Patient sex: M
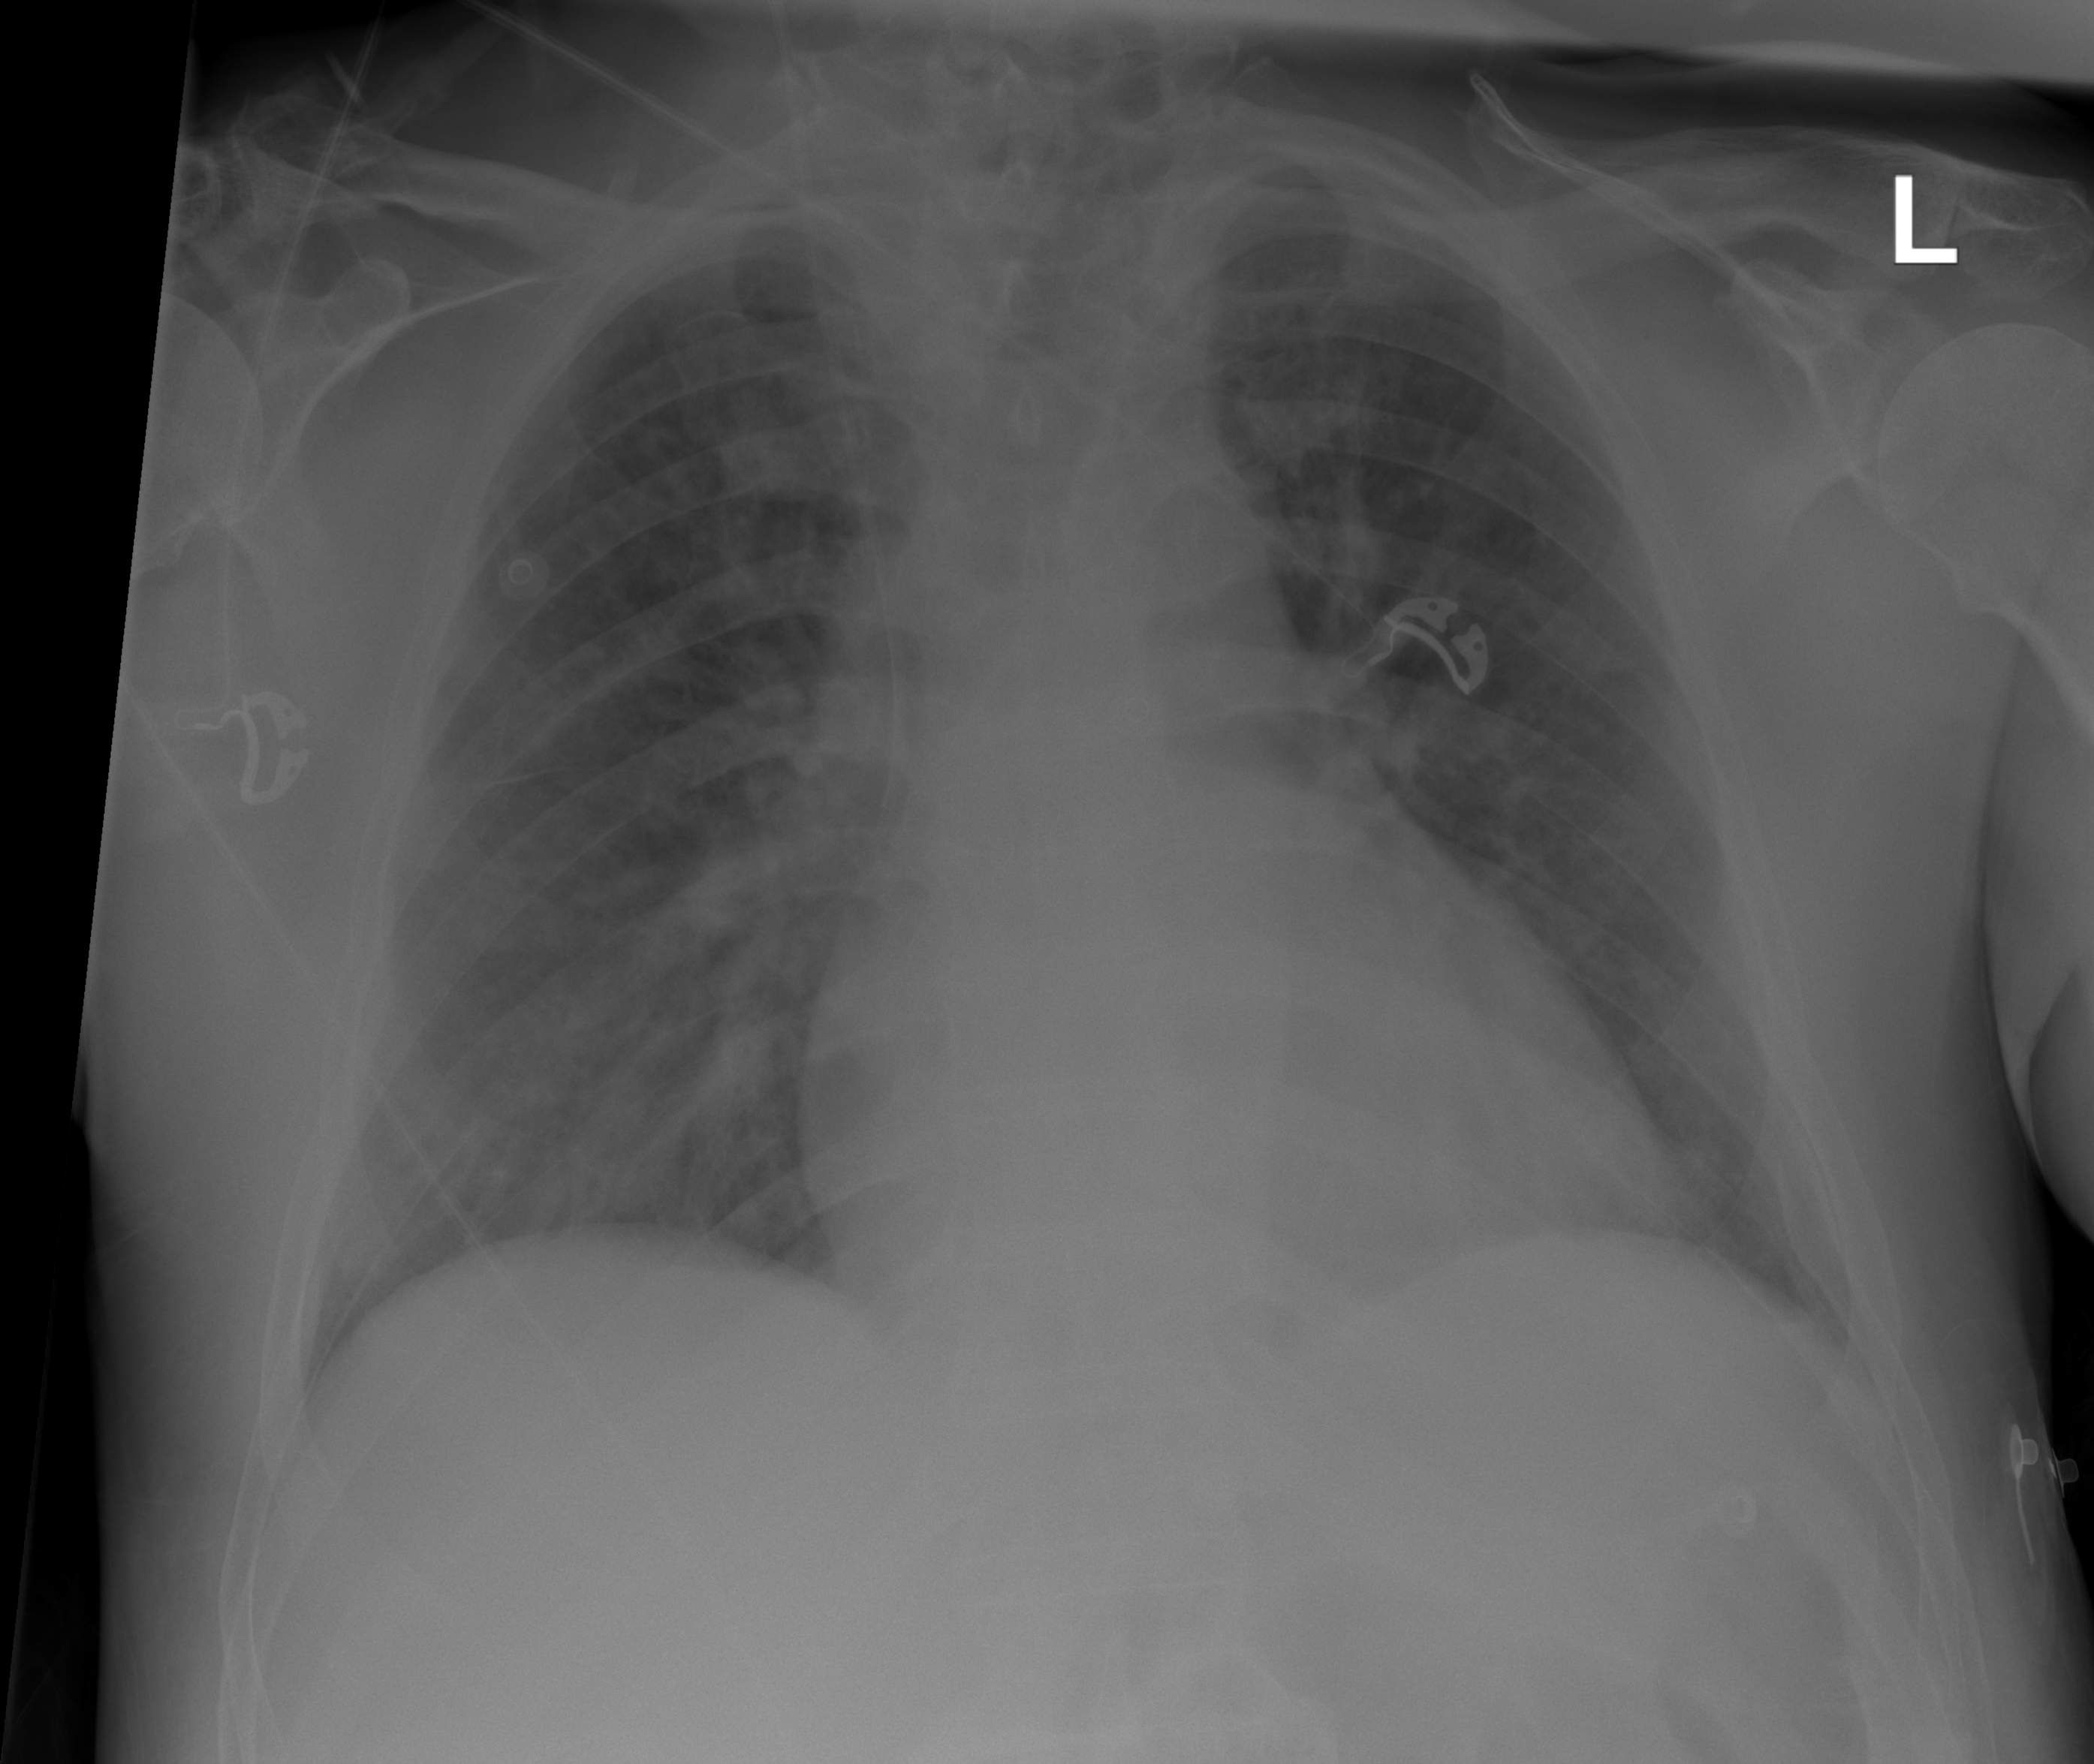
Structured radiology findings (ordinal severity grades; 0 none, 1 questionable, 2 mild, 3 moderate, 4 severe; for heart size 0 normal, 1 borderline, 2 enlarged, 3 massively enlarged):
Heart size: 2
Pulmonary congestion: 2
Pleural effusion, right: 0
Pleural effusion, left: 0
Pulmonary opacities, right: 2
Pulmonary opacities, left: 0
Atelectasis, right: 2
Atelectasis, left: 0